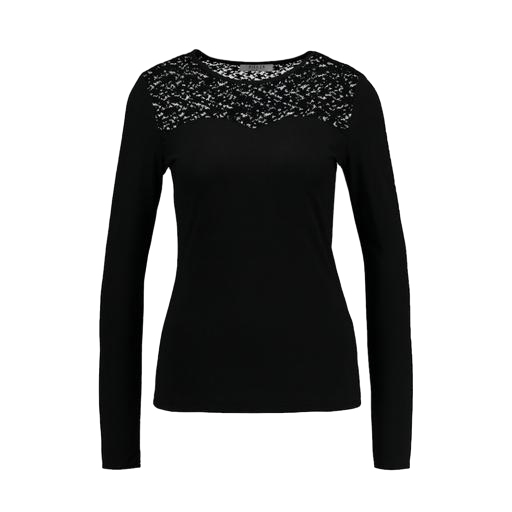
black lace-yoke jersey t-shirt, lace-yoke t-shirt, black lace-yoke jersey tee, white background